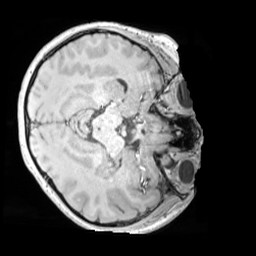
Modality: MP2RAGE
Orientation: axial
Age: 12
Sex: male
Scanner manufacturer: siemens
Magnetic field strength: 3 T
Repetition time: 4 s
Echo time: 0.00303 s